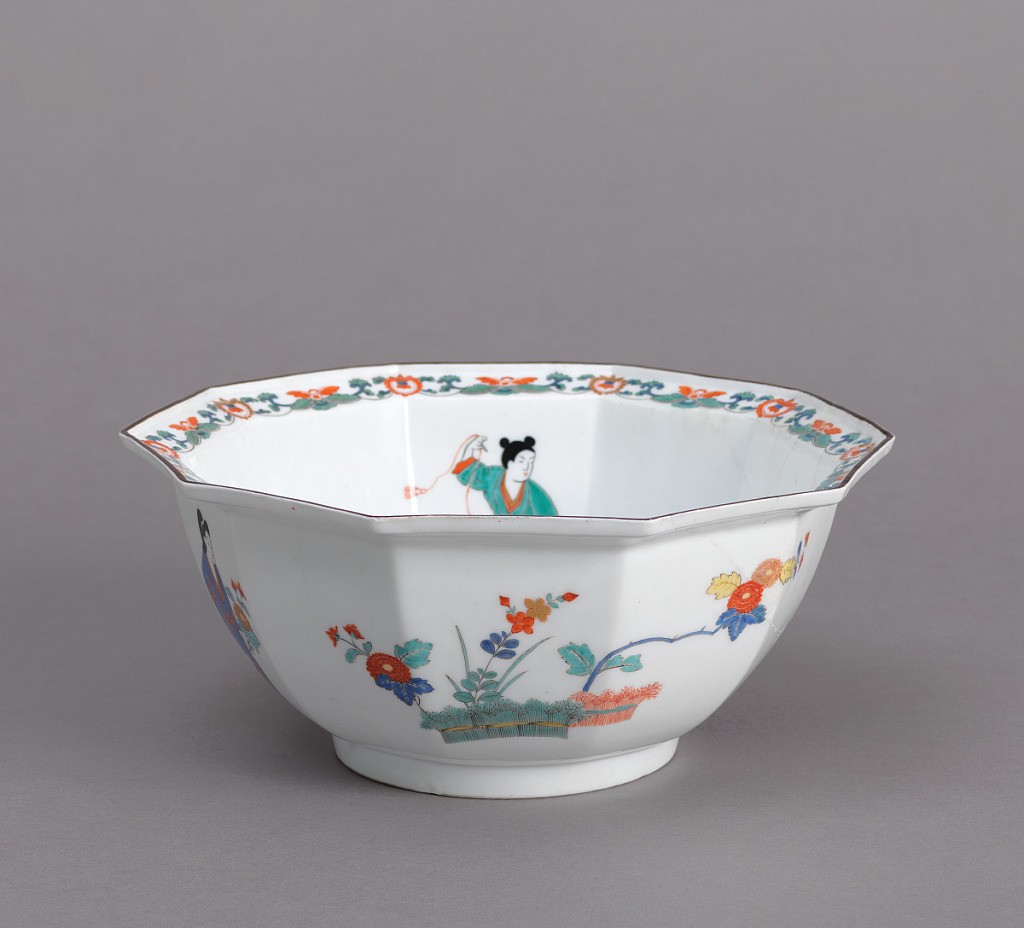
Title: Decagonal Slop Bowl, from the Royal Collections of Saxony, Japanese Palace, Dresden
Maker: Meissen Porcelain Manufactory, German, active from 1710 to the present
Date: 1729–1731
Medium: hard paste porcelain, vitreous enamel
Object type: bowl
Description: Deep, on simple cylindrical foot; brim turned out, with narrow vertical edge. Decorated with flowers, figures, and dogs, in Korean style.